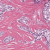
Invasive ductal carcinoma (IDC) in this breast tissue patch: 1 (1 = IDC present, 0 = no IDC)